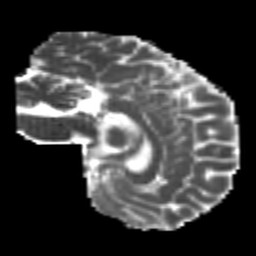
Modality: MD
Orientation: sagittal
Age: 20
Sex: female
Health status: healthy
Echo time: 0.074 s